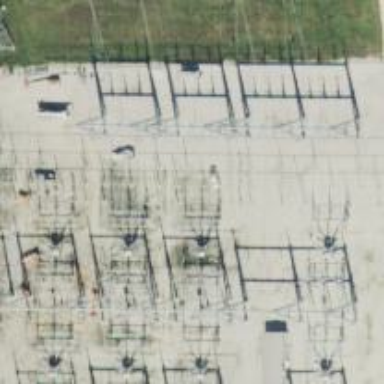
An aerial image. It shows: Switch used for power control.